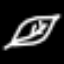
Label: leaf